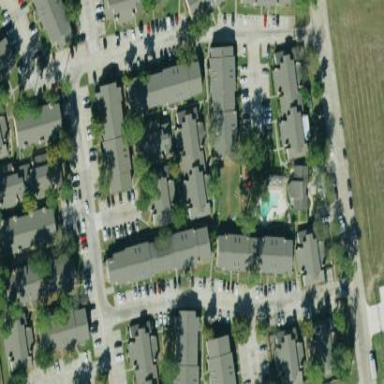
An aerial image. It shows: Residential area with apartments.